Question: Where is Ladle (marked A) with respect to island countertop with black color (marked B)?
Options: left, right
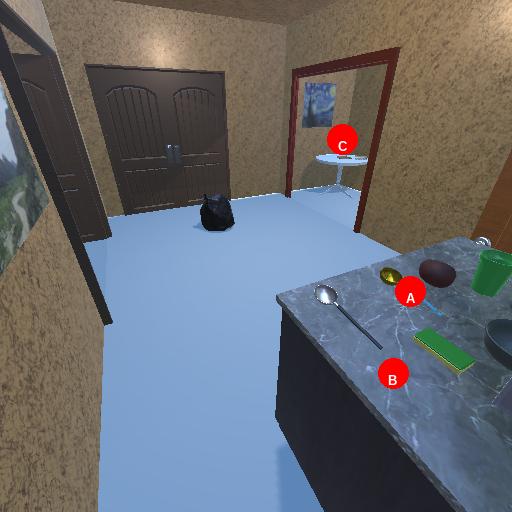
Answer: left